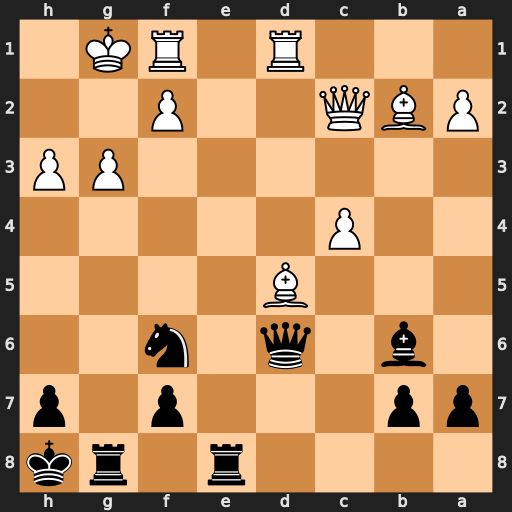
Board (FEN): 4r1rk/pp3p1p/1b1q1n2/3B4/2P5/6PP/PBQ2P2/3R1RK1
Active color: b
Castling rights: -
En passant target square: -
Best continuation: Qxg3+ Kh1 Qxh3#